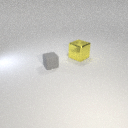
small gray rubber cube in front of large yellow metal cube